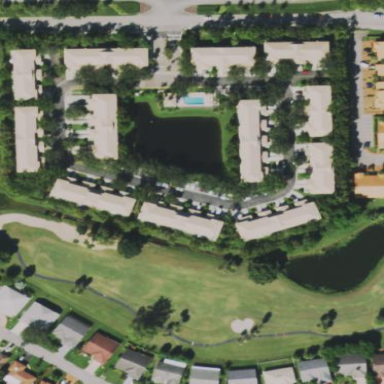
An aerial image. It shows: Condominium within residential area.